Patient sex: M
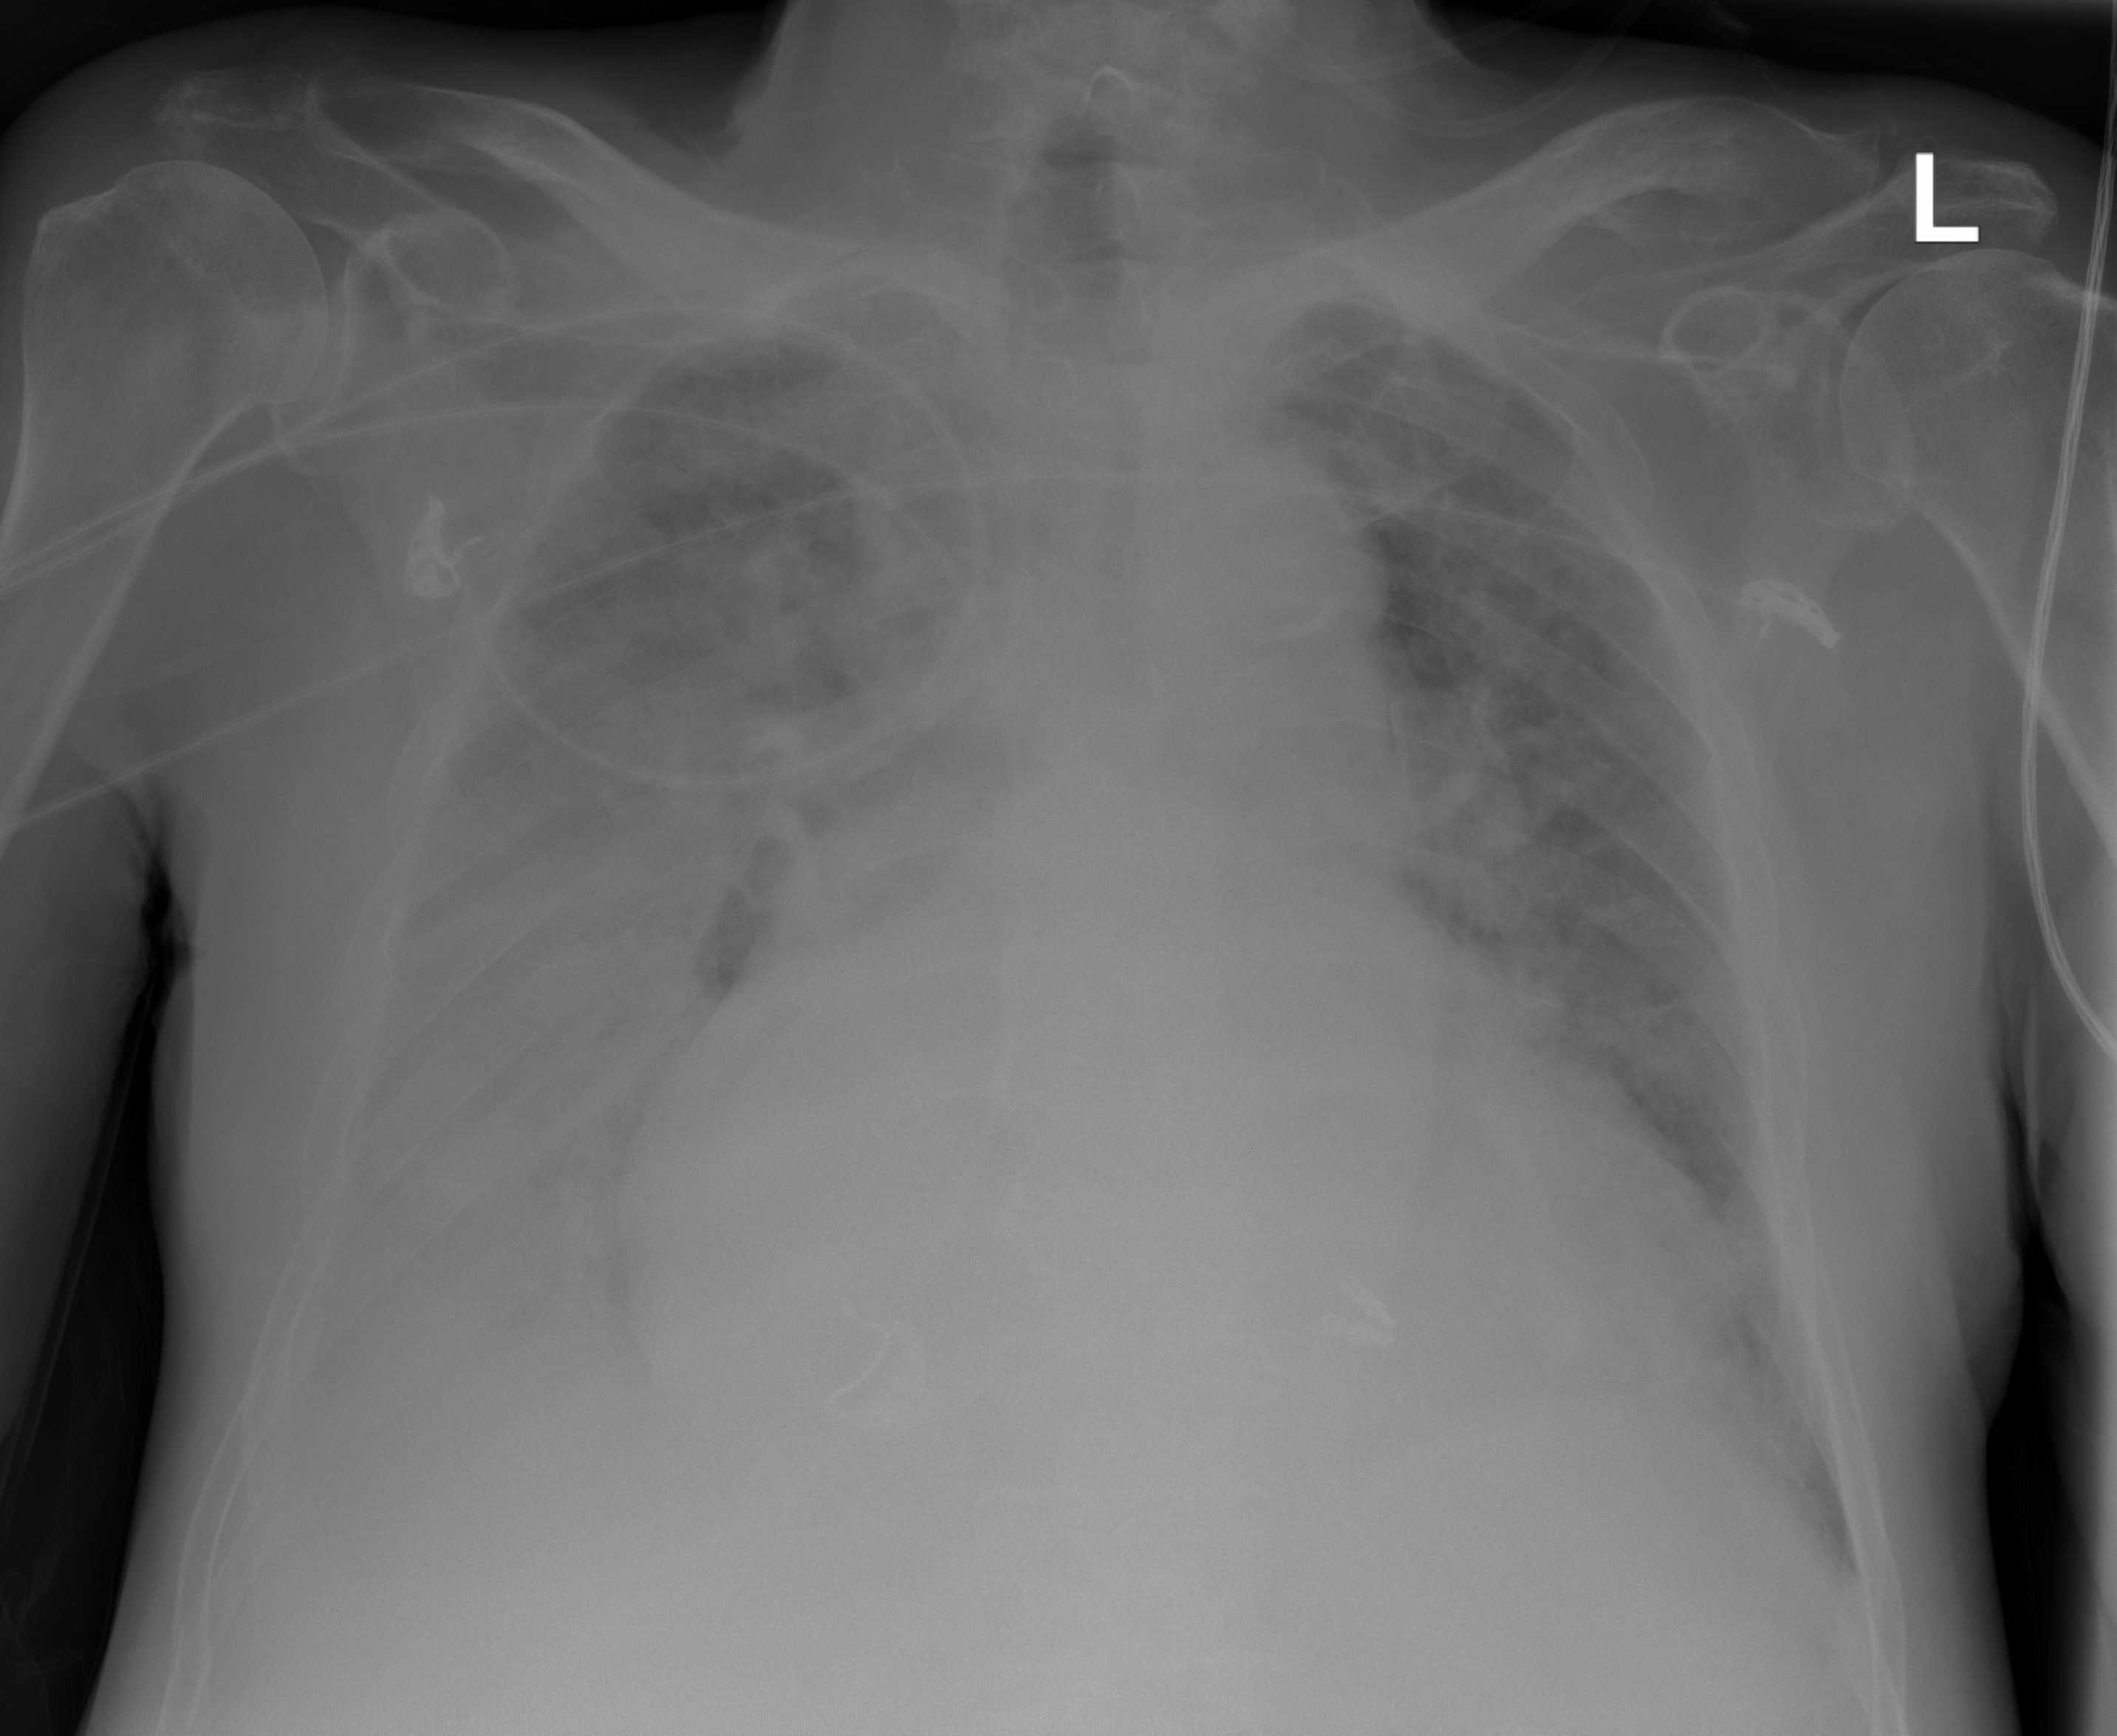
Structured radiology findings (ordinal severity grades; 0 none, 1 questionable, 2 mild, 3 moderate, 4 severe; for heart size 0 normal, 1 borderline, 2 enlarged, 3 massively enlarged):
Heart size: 3
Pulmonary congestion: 4
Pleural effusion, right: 3
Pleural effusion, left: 2
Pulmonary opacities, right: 3
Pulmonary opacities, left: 3
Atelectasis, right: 3
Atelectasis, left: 3